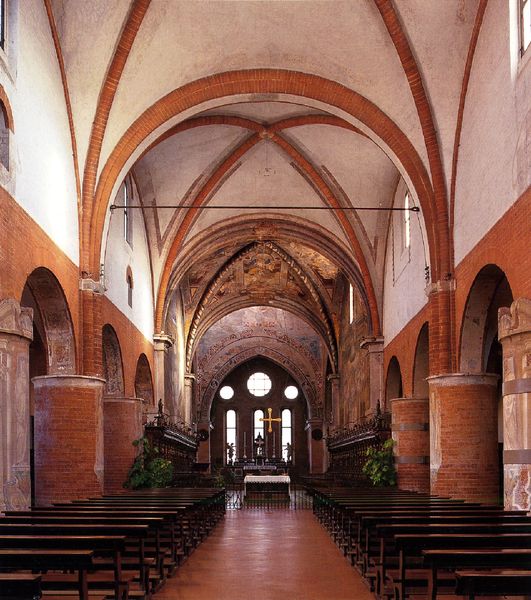
Titel: Klosterkirche Chiaravalle Milanese (Zisterzienserkloster), Kirchenschiff nach Osten
Standort: Chiaravalle Milanese (EU - I - Lombardei)
Schlagwörter: fenster, raum, säule, säulen, rot, architektur, innenraum, gitter, kirche, gold, decke, innen, rund, bogen, ziegel, backstein, bank, rundbogen, gestühl, halle, foto, bögen, gang, gewölbe, kreuz, rippen, altar, bänke, schlussstein, kreuzrippen, klinker, kreuzgrat, kreuzgratgewölbe, rippengewölbe, rundbögen, romanik, kollonaden, tonnengewölbe, romanisch, ziegelstein, absperrungen, altat, kreuzbogen, kreuzbögen, kreurippen, gestühö